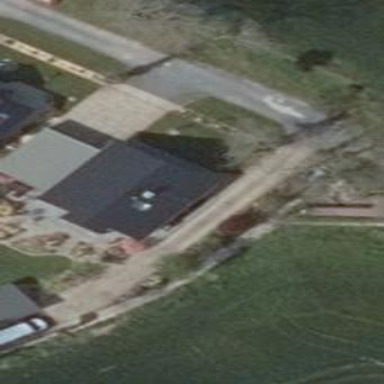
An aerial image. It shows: Simple and straightforward house.